Question: In Xcode 4, I have detached a new window and configured it to only show the logs via the . I want it to display the log for the current application launch.
Each time I relaunch my application, I have to click on this window to select the most recent log.
How can I tell Xcode to automatically do this for me?
The little clock button at the bottom of this window helps a bit by having only the most recent log entry displayed, but I still need to manually select it.

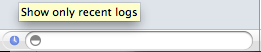
Answer: Answering my own question:
- - - - - -
You now have a window with the logs of the current application launch.
Put it on your external display, and enjoy :)
Here is how it looks: